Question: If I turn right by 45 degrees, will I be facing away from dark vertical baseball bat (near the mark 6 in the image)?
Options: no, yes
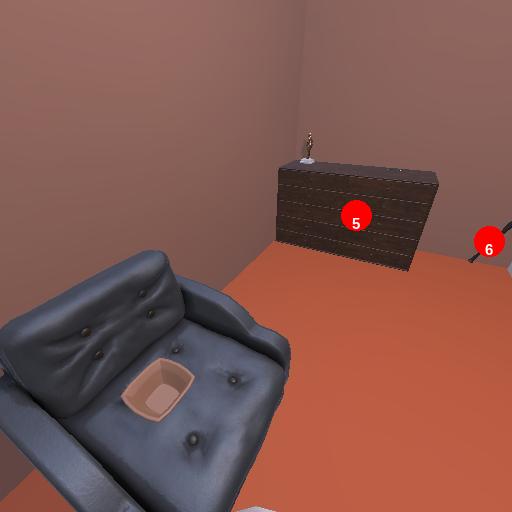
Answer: no